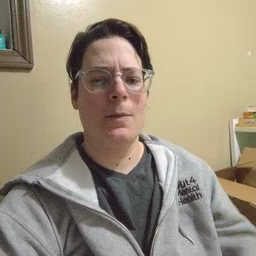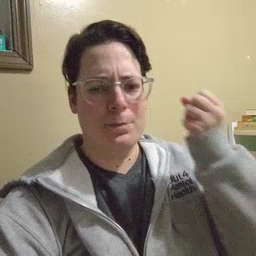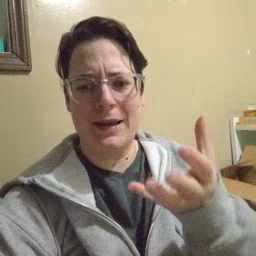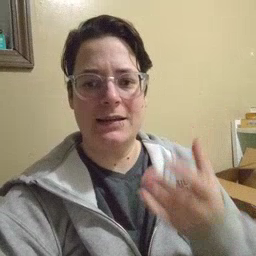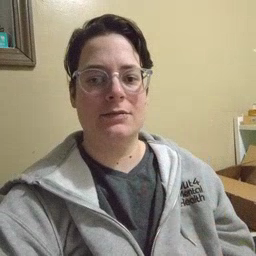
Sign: many